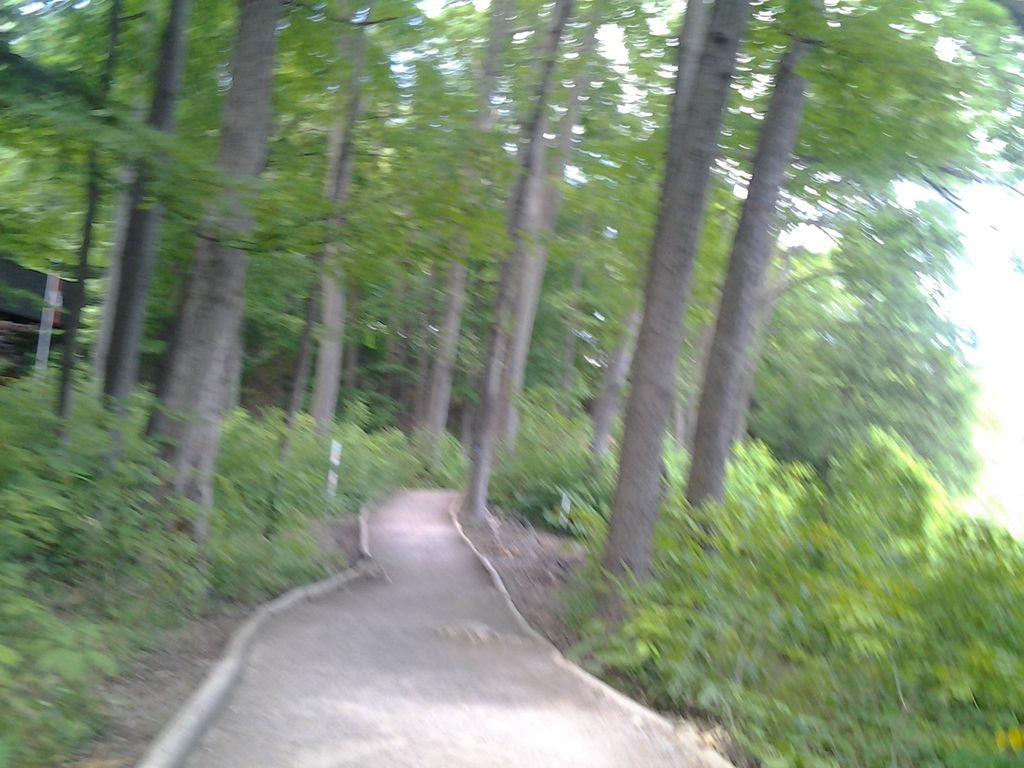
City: hamilton